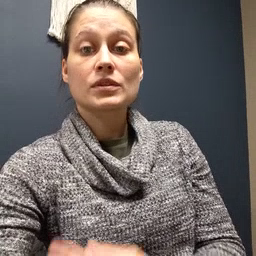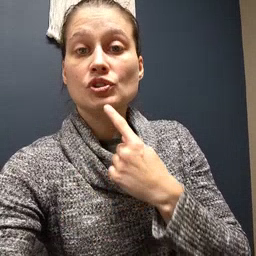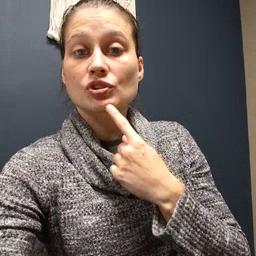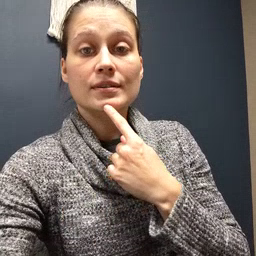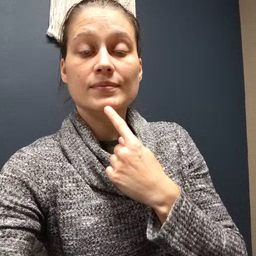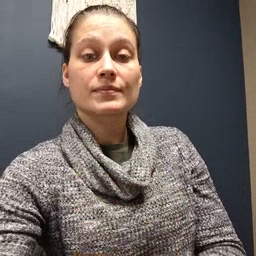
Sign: chin